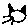
Label: cat